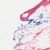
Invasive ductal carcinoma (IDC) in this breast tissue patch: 0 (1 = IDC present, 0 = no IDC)